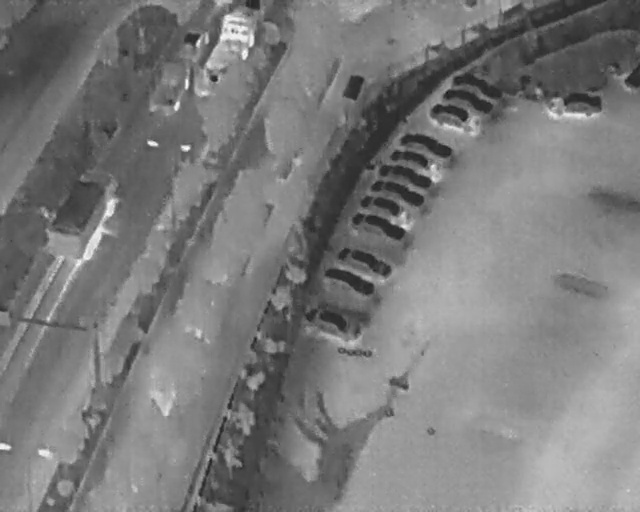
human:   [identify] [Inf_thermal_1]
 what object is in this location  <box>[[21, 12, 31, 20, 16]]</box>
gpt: <ref>1 medium othervehicle at the top left</ref>

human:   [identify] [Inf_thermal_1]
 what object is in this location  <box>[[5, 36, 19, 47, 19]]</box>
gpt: <ref>1 large othervehicle at the left</ref>

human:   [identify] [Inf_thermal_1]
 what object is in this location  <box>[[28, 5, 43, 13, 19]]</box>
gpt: <ref>1 large othervehicle at the top</ref>